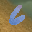
Label: 6